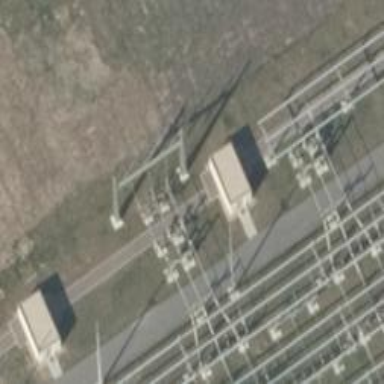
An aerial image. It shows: Power line with three cables.